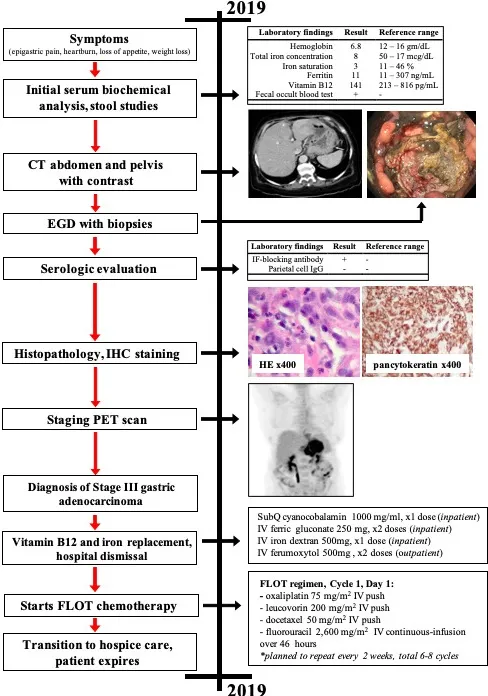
Case report timeline. . Presented according to CARE guidelines.
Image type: chart (chart)